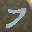
Label: 7